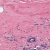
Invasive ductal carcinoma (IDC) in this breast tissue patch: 0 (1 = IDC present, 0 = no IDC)